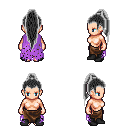
a pixel art fantasy rpg character, female body template, human, light skin, maroon tattered cape, robe skirt, gray extra-long topknot hairstyle, black shoes, four views (front, back, left, right), 2x2 character sprite sheet, small pixel art, hard edges, no anti-aliasing